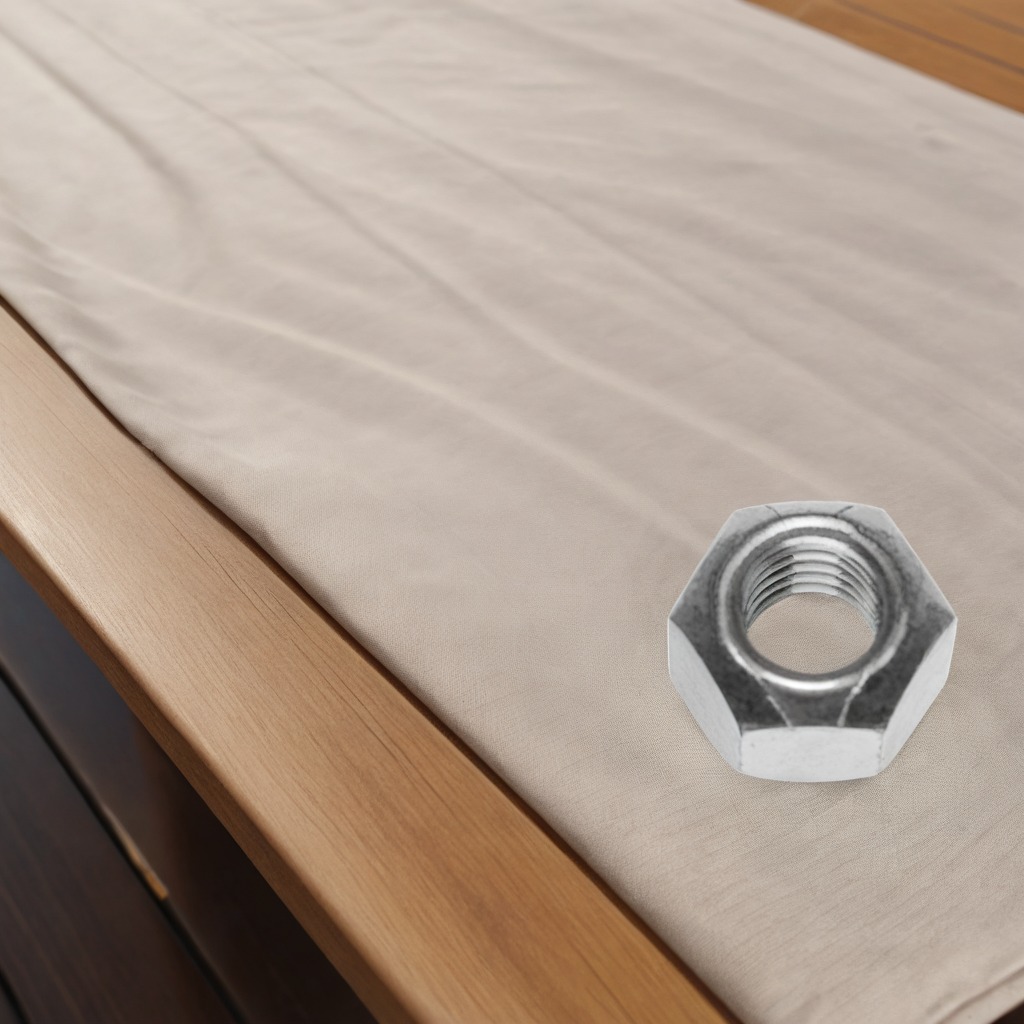
A metal nut is lying on a wooden table.